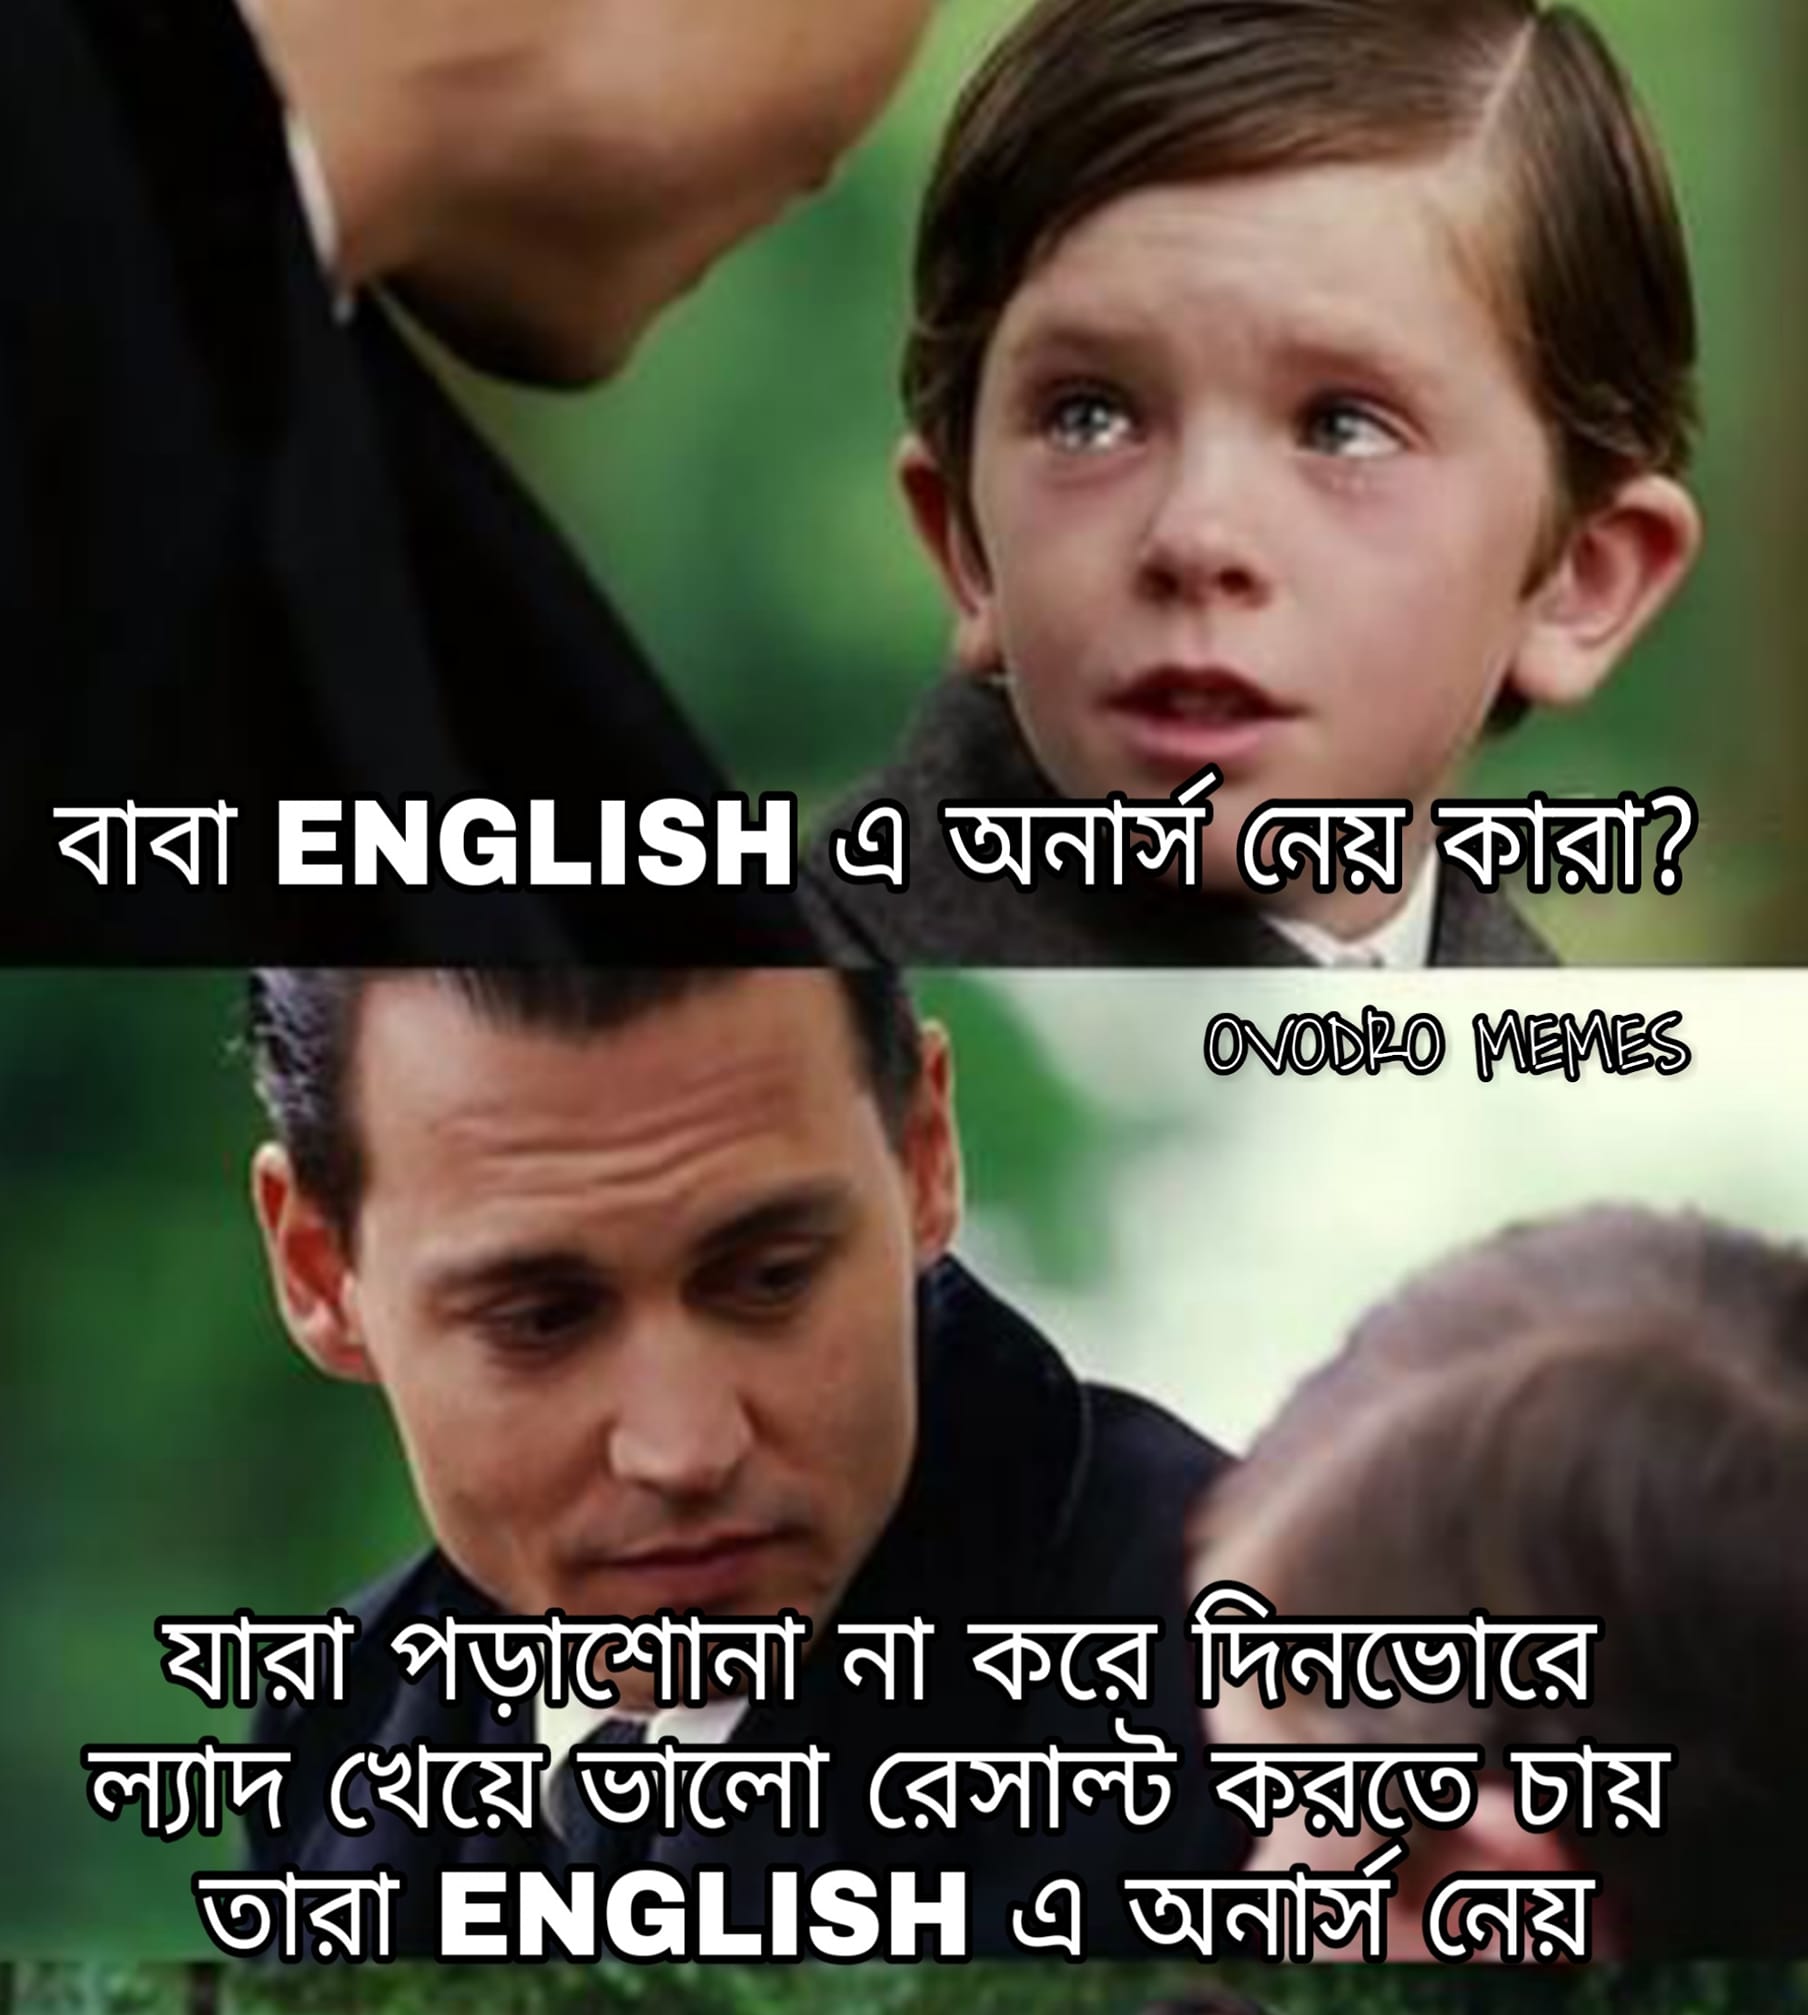
Caption: বাবা ENGLISH এ অনার্স নেয় কারা ?    যারা পড়াশোনা না করে দিনভোরে ল্যাদ খেয়ে ভালো রেসাল্ট করতে চায় তারা ENGLISH এ অনার্স নেয়
Label: hate